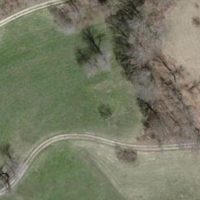
EUNIS habitat code: 52
Species observed at this site:
Pholidoptera griseoaptera
Phaneroptera falcata
Hemaris fuciformis
Ruspolia nitidula